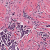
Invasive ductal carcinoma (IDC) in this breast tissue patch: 1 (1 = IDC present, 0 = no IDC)